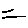
Label: line